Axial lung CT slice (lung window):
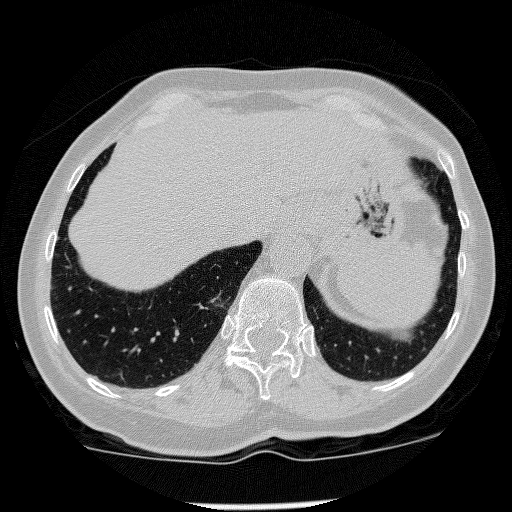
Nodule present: no